Question: I have a backbutton image (backButton). How can I add it to the back button of the navigation bar?
'''
UIBarButtonItem *newBackButton = [[UIBarButtonItem alloc]initWithImage:[UIImage imageNamed:@"backButton"]
style:UIBarButtonItemStylePlain target:nil action:nil];
viewController.navigationItem.backBarButtonItem = newBackButton;
[newBackButton release];
'''
However, I am getting a weird looking button as seen below.

How can I replace the backbutton with the full black back button image?
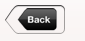
Answer: You'll have to modify the black image's pixel size. Open up the image in any image editor, go to the adjust image size (it may be called something else in a different photo editor) find out the size and pixels. It looks like you'll have to make the thing 1 pixel taller and like 2 pixels wider, but I'm not sure. You can probably find some documentation on the exactly pixel size of the navigation button and work with that. Goodluck